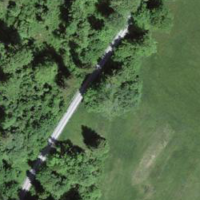
EUNIS habitat code: 24
Species observed at this site:
Lythrum salicaria
Prunus padus
Gryllus campestris
Roeseliana roeselii
Molinia caerulea
Atropa belladonna